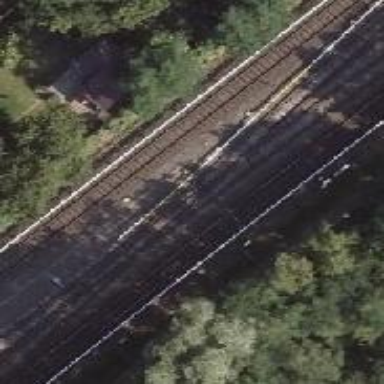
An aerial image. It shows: Railway switch.